Question: I want to implement a toggle Slider/Switch in my App.
The switch is used for the activation of an item.
I have a database with the cloumn "activation_status" and I want that if the switch is toggeled the entry is set to 1 (activated) and if the switch is not toggled the entry will be set to 0.
This is my HTML Code:
'''
<div class="toggle">
<label>
<input id="checkValue" name="checkbox" type="checkbox" />
<span class="slider"></span>
</label>
</div>
'''
How could I set the values for my Switch?
The Button: []
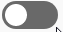
Answer: Since you only need two values for your checkbox, you can handle it like so:
'''
<?php
if(isset($_POST['checkbox'])) {
// Set "activation_status" to 1.
} else {
// Set "activation_status" to 0.
}
'''
If a checkbox is unchecked, the corresponding value in PHP will simply not be set. So if you try to retrieve the value of '$_POST['checkbox']' when the checkbox is unchecked, it will throw an error.
In case you need a slider with a range of values, you can also check out the HTML5-only <URL>.